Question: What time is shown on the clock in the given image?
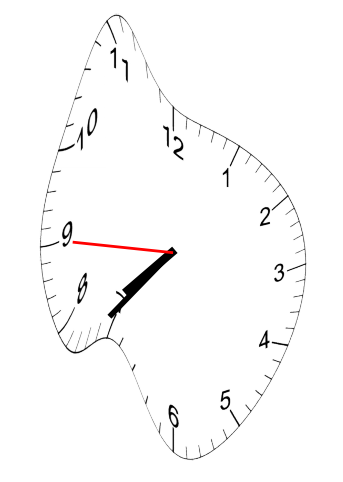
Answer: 07:36:45